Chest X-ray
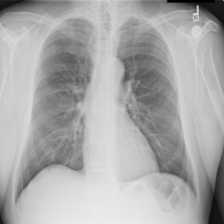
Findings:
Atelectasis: negative
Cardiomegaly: negative
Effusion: negative
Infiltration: negative
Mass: negative
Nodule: negative
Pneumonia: negative
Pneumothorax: negative
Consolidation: negative
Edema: negative
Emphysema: negative
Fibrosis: negative
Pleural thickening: negative
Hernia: negative